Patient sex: M
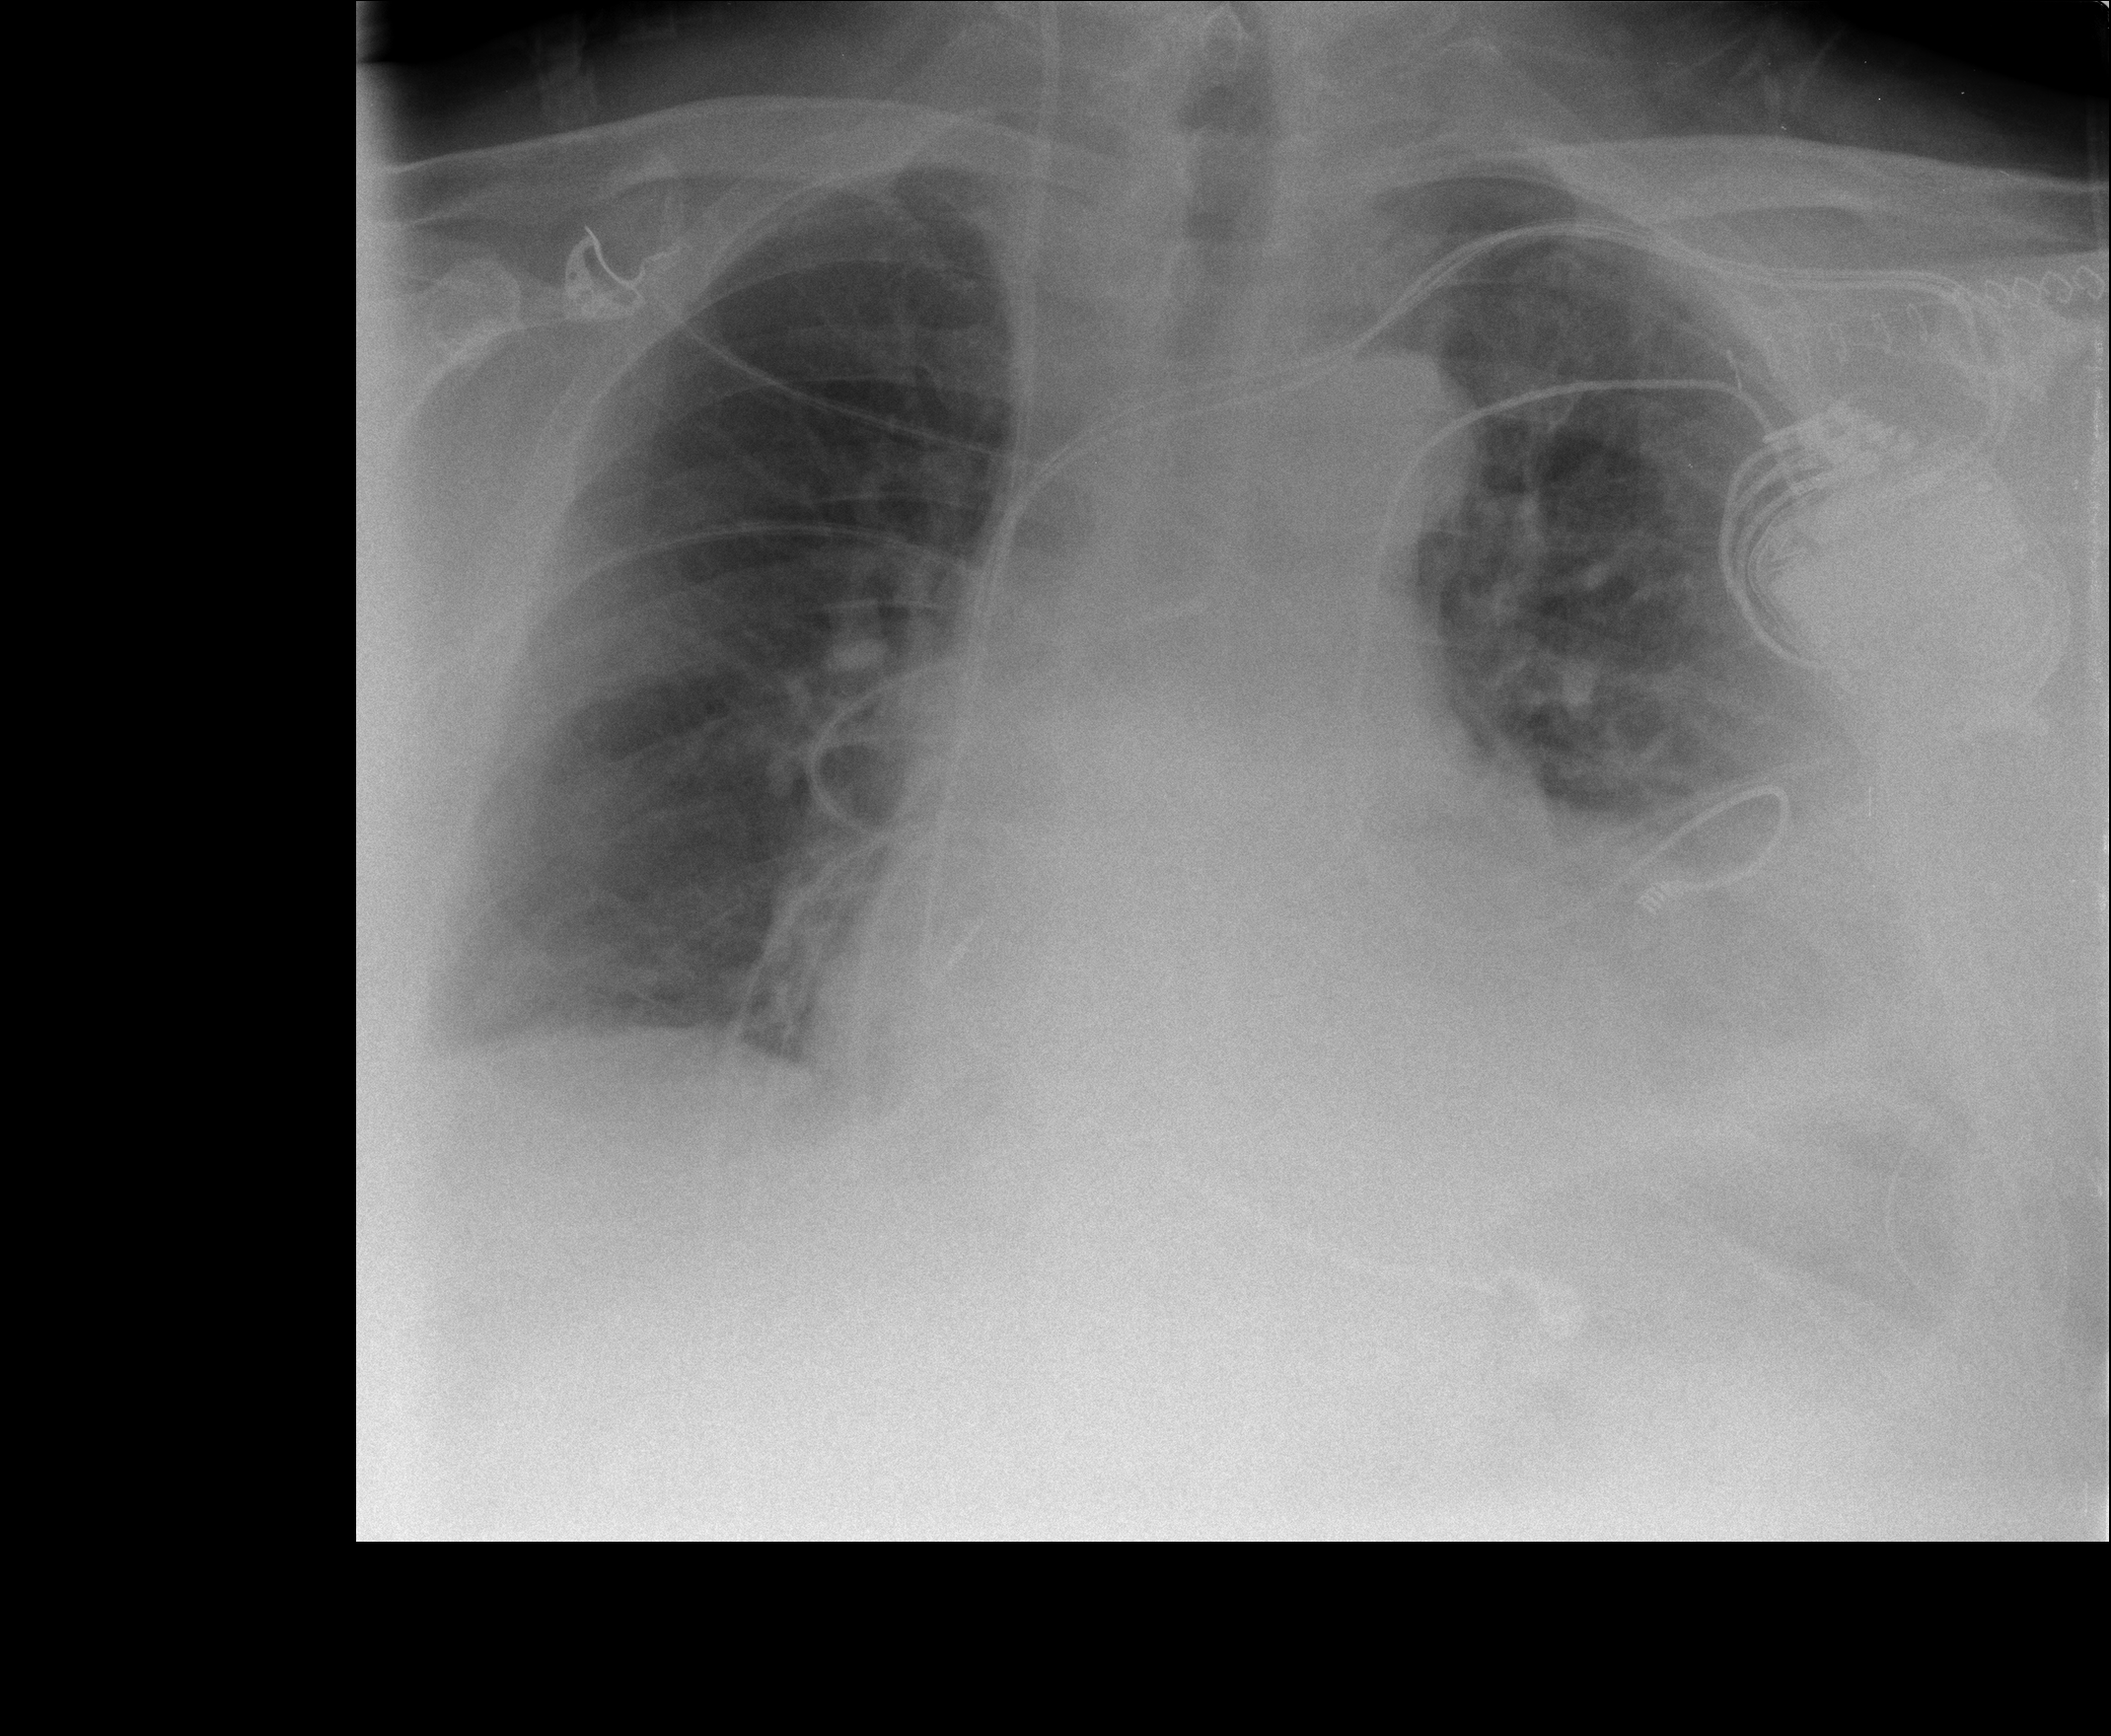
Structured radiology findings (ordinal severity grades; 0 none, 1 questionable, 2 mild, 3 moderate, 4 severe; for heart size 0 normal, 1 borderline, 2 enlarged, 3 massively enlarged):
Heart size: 2
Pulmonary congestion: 0
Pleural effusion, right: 0
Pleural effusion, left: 3
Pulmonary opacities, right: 0
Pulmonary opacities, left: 0
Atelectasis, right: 0
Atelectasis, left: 3